Question: I am trying to use 'Gson' to instantiate a 'User' object based on some 'JSON', defining the 'class' in a 'String'. However, it is not working.
The error 'Netbeans''s giving me is the following

Here's the code
'''
Class<?> myClass = Class.forName("User");
Gson gson = new Gson();
User user = gson.fromJson(json, myClass);
'''
What is wrong with my approach?
Edit: The reason I am trying to do it like this, is because I know the type at compilation
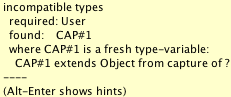
Answer: Just use:
'''
Gson gson = new Gson();
User user = gson.fromJson(json, User.class);
'''
Or if you don't know the type:
'''
Gson gson = new Gson();
Object obj = gson.fromJson(json, Class.forName("User"));
'''
The error you're getting is to do with generics - the return type is being inferred from the type of the variable you're assigning the return value to. This inferred type is is then being used with the class parameter.
'''
public <T> T fromJson(String json, Class<T> classOfT)
'''
Changing the type of the variable the return value is assigned to an 'Object' means the class parameter will be type 'Class<?>' and the compiler is happy.